Question: This is a digital circuit problem. Given known input values for the circuit, determine the output value.
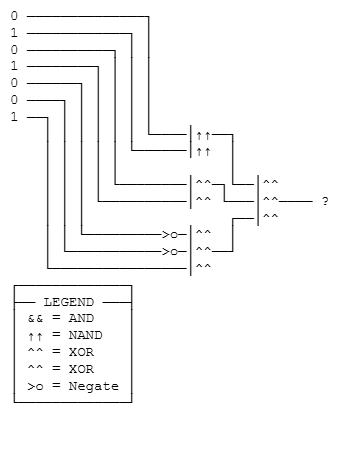
Answer: 0